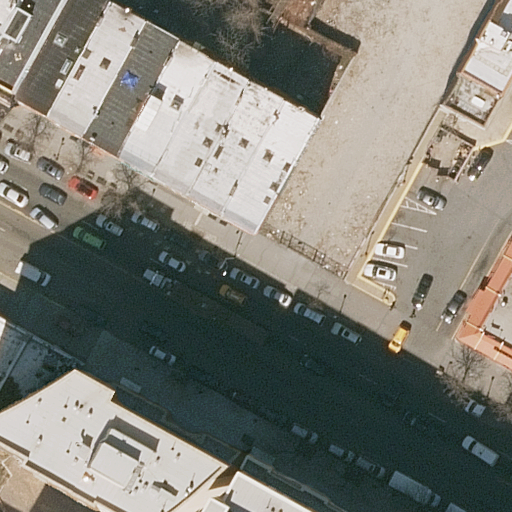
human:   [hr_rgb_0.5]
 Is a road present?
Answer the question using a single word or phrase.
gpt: yes

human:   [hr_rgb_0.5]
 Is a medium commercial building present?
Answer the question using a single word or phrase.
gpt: no

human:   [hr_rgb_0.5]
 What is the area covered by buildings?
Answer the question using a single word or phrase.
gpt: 1949m2

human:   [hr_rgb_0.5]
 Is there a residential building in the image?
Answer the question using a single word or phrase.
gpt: yes

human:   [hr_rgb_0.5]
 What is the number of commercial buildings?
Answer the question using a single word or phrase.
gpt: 1

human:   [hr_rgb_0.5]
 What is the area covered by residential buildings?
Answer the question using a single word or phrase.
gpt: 1901m2

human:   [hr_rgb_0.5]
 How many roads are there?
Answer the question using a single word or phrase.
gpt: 3

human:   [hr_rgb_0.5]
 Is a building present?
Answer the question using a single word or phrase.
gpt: yes

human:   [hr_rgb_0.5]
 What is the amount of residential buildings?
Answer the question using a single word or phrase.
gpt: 11

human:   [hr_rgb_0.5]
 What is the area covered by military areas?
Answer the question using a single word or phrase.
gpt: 0m2

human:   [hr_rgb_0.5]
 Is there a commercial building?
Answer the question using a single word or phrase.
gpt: yes

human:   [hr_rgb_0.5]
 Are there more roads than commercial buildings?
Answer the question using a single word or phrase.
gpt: yes

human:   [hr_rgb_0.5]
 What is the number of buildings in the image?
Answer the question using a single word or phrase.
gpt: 12

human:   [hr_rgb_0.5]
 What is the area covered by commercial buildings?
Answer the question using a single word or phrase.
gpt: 47m2

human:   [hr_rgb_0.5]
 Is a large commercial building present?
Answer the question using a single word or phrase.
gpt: no

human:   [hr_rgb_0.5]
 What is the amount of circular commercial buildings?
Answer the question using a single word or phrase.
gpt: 0

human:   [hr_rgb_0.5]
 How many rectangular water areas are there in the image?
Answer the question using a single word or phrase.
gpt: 0

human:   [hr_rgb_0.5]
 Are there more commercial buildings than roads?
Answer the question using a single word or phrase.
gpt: no

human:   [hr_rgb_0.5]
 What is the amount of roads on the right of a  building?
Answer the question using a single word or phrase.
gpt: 2

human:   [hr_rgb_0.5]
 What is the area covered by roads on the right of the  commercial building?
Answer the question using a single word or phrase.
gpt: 0m2

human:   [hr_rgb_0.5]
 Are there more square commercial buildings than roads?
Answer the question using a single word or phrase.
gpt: no

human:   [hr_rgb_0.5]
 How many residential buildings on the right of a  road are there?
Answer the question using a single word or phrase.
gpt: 1

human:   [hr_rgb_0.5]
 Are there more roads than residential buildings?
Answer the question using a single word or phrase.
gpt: no

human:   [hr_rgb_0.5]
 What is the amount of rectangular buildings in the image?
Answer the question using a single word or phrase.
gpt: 12

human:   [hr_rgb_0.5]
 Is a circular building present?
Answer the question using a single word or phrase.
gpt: no

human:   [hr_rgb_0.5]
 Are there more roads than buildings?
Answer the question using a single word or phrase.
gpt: no

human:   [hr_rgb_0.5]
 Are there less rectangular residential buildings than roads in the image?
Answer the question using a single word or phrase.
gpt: no

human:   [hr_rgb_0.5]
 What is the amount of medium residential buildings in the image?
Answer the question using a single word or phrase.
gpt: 10

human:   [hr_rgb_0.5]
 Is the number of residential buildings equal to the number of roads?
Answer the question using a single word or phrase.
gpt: no

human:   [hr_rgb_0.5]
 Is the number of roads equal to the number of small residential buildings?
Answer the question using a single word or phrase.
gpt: no

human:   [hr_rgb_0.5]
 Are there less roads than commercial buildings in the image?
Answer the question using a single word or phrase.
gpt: no

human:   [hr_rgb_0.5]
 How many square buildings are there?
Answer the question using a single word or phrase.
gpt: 0

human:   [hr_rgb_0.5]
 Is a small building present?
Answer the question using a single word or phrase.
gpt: yes

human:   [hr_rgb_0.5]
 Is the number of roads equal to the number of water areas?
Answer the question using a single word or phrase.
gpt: no

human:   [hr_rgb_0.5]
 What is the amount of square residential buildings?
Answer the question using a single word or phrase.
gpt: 0

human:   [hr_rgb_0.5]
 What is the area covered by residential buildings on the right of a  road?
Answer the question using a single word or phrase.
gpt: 190m2

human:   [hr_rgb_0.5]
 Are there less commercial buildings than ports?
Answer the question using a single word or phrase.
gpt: no

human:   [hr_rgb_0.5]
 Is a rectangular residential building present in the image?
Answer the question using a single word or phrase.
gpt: yes

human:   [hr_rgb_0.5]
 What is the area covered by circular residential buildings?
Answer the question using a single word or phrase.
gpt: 0m2

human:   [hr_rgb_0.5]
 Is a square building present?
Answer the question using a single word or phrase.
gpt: no

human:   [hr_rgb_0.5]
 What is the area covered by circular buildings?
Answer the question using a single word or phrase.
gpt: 0m2

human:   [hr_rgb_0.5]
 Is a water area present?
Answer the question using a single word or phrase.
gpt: no

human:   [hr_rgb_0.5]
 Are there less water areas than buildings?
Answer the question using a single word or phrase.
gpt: yes

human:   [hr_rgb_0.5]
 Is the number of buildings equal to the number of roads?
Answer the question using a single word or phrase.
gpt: no

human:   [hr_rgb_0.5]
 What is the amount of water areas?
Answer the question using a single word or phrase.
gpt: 0

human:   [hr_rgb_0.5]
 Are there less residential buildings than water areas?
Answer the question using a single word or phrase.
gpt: no

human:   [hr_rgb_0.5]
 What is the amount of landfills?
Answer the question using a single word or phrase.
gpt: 0

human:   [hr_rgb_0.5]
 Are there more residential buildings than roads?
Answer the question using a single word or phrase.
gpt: yes

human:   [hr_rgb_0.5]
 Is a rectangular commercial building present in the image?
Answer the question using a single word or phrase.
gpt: yes

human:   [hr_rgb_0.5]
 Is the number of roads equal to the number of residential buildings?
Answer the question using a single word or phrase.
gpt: no

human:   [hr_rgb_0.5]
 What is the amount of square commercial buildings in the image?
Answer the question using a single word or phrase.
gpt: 0

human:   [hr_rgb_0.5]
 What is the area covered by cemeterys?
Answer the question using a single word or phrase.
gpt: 0m2

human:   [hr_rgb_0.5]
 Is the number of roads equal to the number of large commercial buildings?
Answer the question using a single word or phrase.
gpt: no

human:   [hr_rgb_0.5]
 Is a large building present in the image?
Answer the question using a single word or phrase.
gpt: no

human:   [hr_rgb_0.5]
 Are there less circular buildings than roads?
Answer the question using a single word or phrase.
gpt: yes

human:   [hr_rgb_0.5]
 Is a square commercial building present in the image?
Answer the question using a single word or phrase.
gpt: no

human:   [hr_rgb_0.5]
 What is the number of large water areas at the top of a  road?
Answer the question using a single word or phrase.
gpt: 0

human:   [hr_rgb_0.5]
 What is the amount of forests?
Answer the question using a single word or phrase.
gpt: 0

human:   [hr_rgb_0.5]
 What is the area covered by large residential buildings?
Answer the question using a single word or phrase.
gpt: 0m2

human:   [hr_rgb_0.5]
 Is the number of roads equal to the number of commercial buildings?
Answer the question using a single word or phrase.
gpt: no

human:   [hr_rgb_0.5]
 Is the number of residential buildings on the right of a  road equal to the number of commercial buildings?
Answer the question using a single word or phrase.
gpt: yes

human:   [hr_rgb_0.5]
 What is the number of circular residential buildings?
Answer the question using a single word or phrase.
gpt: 0

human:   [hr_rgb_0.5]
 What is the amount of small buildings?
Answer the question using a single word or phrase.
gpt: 2

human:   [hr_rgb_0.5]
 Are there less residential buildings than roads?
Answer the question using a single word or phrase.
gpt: no